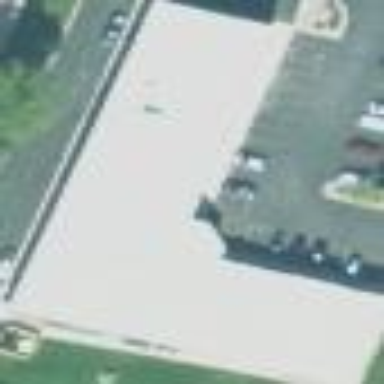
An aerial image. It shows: Commercial building.